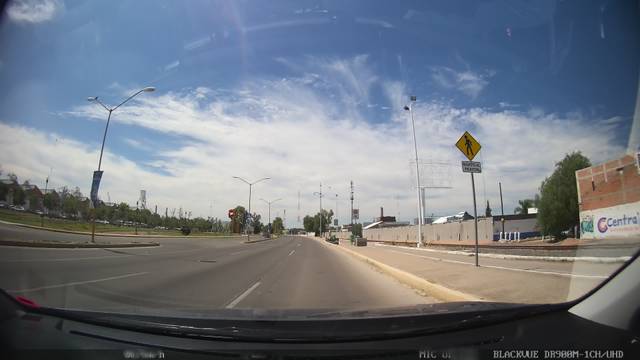
Region: Mexico
Coordinates: 21.892, -102.284